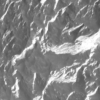
Label: not_dusty